RGB frame:
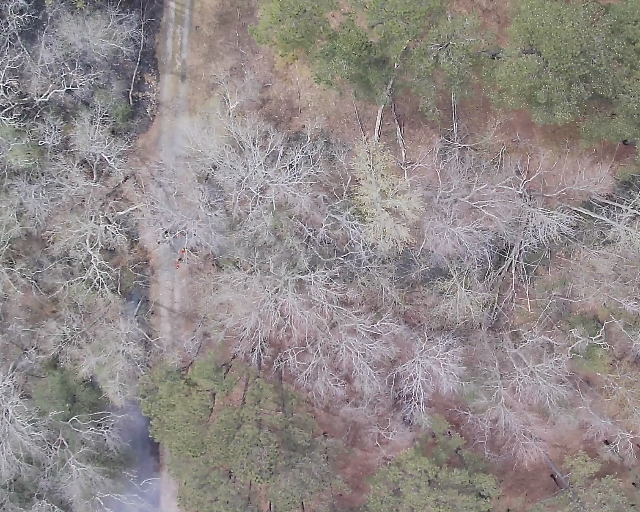
Thermal frame:
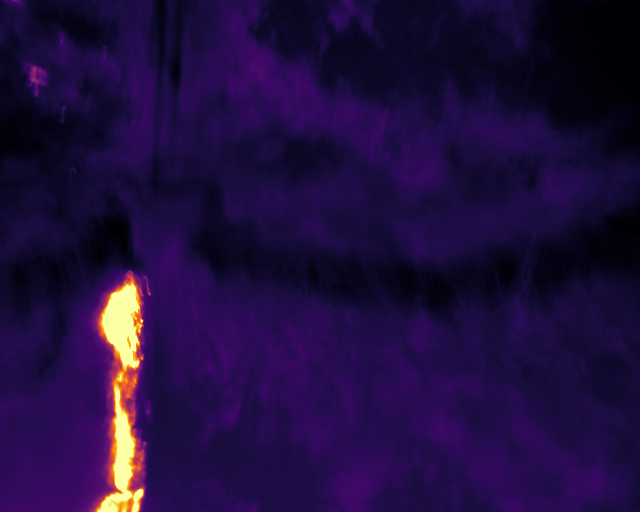
Captured: 2026-02-26 03:06:28
Pixels at or above 80 °C: 4095 (fraction of frame: 0.0125)